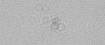
Label: camera_spot